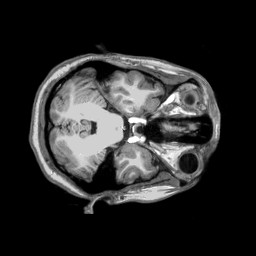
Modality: T1w
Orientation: coronal